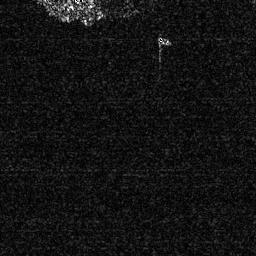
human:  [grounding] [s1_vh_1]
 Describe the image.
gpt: In the satellite image, there is  <ref>1 small ship </ref> <box>[[59, 12, 67, 18, 0]]</box> located at top.